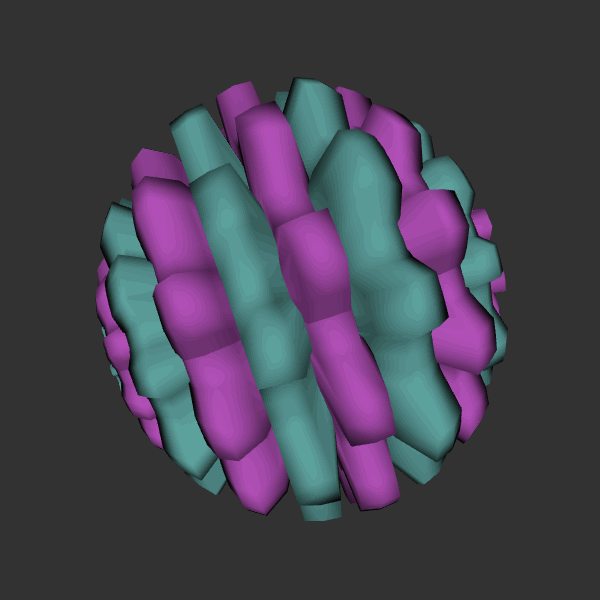
Background: dark